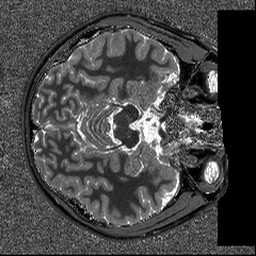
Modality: T1map
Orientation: axial
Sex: male